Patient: sex F, age 71
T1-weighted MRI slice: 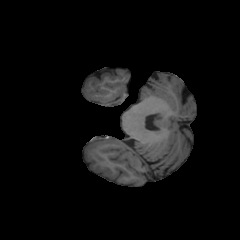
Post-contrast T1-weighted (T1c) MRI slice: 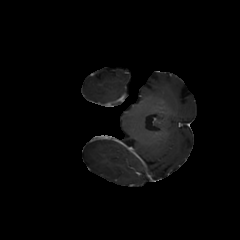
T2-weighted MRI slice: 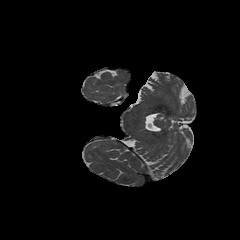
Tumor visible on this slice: no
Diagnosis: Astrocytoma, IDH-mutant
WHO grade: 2